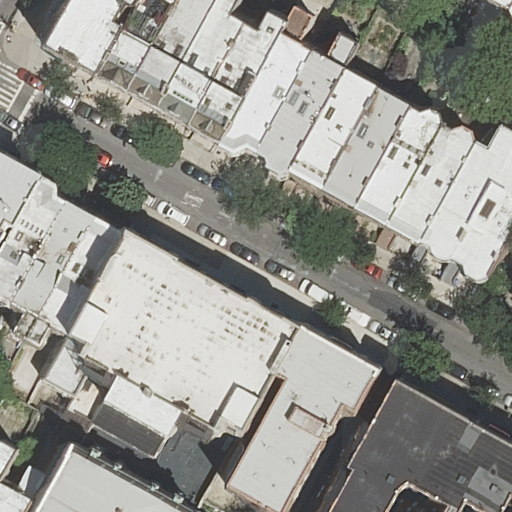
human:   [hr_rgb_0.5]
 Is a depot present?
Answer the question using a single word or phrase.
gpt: no

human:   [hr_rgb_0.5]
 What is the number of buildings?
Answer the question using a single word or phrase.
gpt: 24

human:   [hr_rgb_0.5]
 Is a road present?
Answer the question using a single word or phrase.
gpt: yes

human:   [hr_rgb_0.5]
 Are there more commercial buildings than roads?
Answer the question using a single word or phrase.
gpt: no

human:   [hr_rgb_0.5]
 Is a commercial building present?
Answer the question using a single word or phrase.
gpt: no

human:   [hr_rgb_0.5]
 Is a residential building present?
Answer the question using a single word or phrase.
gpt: yes

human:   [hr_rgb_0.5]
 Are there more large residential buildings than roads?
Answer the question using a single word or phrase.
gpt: yes

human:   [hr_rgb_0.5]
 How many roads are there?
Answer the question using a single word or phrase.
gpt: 1

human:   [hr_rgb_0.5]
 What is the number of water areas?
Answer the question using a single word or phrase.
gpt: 0

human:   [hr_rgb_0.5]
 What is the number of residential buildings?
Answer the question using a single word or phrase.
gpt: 24

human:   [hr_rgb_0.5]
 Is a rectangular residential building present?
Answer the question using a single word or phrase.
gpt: yes

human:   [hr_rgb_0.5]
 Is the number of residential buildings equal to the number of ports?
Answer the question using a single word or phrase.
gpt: no

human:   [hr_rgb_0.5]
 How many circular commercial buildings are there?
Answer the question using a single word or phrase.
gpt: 0

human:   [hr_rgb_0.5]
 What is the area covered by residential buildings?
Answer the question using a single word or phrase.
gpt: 5405m2

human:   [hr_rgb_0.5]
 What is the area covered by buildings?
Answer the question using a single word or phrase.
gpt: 5405m2

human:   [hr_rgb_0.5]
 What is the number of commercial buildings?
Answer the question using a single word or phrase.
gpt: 0

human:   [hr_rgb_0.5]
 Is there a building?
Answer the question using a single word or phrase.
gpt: yes

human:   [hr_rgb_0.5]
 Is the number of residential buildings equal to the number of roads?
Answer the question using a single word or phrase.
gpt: no

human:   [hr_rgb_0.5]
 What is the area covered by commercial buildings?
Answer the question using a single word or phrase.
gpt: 0m2

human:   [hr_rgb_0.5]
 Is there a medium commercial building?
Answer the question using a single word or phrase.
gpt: no

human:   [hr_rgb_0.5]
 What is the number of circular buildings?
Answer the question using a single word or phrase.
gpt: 0

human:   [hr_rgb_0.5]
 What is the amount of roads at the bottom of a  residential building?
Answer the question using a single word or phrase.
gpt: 1

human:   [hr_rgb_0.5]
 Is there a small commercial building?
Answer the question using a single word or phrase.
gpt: no

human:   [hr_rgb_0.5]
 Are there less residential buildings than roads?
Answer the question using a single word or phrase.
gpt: no

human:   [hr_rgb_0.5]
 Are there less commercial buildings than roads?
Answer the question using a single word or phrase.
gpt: yes

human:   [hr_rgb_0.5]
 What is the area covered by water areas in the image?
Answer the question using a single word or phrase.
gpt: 0m2

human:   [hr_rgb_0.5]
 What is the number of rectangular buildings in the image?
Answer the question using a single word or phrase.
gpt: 13

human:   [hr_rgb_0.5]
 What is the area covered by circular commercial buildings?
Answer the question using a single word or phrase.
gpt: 0m2

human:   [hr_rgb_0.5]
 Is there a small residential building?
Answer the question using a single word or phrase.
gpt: yes

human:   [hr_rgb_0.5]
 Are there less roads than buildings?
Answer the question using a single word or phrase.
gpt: yes

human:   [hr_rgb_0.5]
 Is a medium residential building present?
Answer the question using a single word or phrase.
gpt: yes

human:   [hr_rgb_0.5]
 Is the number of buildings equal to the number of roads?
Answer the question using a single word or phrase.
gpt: no

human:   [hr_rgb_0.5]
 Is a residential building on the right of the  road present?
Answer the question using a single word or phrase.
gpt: yes

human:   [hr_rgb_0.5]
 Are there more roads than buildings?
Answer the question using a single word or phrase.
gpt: no

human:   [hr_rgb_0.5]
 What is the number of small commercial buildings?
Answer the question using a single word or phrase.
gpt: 0

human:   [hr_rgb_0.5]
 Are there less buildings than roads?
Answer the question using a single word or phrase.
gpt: no

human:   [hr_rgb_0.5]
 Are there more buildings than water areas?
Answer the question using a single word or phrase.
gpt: yes

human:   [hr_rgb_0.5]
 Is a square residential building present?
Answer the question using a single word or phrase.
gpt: no

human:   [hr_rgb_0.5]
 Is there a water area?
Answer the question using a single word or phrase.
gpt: no

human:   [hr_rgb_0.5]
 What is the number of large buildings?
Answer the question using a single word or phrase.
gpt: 2

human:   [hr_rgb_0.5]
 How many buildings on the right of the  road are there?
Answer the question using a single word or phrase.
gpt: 9

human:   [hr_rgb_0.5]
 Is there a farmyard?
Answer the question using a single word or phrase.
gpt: no

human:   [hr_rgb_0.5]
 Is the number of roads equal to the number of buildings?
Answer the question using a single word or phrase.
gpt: no

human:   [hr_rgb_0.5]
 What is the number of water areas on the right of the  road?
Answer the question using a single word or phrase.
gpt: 0

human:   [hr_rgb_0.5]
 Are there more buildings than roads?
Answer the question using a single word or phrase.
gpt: yes

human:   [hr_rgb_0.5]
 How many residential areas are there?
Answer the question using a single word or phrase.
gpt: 0

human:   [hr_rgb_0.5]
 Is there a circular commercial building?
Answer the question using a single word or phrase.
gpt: no

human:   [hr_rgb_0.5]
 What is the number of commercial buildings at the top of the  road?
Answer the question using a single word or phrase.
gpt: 0

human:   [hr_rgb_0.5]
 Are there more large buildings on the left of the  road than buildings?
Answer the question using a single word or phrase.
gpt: no

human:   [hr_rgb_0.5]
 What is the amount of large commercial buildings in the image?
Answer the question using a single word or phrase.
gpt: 0

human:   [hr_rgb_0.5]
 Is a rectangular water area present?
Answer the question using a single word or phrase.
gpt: no

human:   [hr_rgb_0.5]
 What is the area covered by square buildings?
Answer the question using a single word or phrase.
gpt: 0m2

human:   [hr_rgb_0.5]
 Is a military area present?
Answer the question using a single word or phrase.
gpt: no

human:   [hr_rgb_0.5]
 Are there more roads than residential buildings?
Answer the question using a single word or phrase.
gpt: no

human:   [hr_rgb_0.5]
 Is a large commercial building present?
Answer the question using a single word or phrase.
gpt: no

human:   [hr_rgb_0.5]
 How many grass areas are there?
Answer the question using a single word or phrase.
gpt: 0

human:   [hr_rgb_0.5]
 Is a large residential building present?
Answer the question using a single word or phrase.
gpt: yes

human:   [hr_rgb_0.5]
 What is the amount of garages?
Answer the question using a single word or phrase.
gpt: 0

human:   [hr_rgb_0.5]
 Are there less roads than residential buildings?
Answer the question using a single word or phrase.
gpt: yes

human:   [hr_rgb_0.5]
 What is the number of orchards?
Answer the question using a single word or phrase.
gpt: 0

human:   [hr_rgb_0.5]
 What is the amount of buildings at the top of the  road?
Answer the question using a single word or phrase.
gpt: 12

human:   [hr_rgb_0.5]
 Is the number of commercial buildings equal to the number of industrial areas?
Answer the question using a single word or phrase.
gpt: yes

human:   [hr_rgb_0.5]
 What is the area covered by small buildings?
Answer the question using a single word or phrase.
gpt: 107m2

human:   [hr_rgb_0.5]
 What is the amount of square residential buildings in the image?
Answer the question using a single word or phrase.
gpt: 0